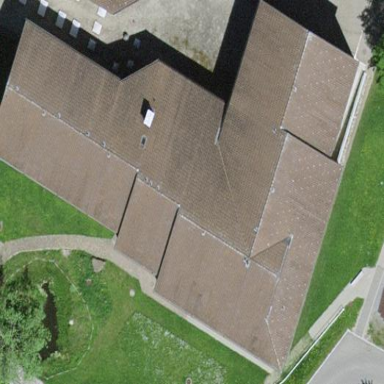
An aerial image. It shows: School building.